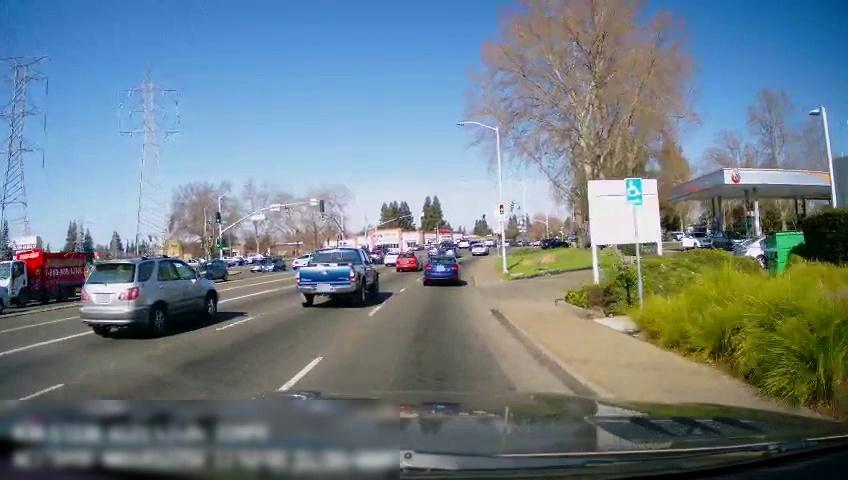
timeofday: Day
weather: Sunny
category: Drivable Space
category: Drivable Space
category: Vehicles | Truck
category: Vehicles | Car
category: Vehicles | Car
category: Vehicles | SUV
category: Vehicles | SUV
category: Vehicles | Car
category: Vehicles | Car
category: Vehicles | Car
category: Vehicles | Truck
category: Vehicles | Car
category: Vehicles | Car
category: Vehicles | Car
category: Vehicles | Car
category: Vehicles | Car
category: Vehicles | SUV
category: Vehicles | Car
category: Vehicles | Car
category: Vehicles | Car
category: Vehicles | Car
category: Vehicles | Van
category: Lanes | Current Lane
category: Lanes | Alternate Lane
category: Lanes | Opposite Lane
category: Lanes | Alternate Lane
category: Traffic | Lights
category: Traffic | Lights
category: Traffic | Signs
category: Traffic | Signs
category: Traffic | Signs
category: Traffic | Signs